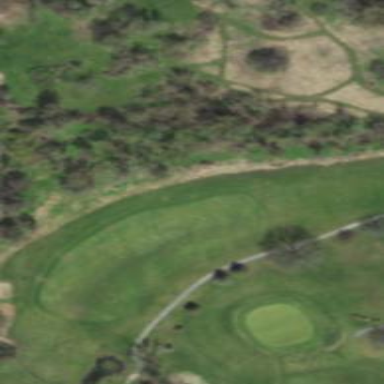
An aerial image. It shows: Golf fairway surrounded by grass.